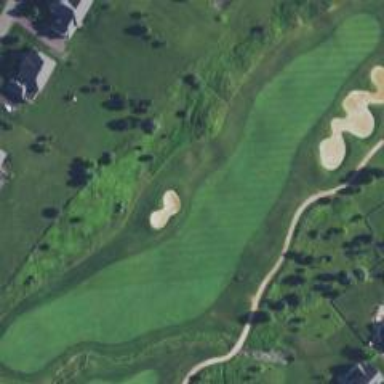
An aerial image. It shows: Golf fairway surrounded by grass.